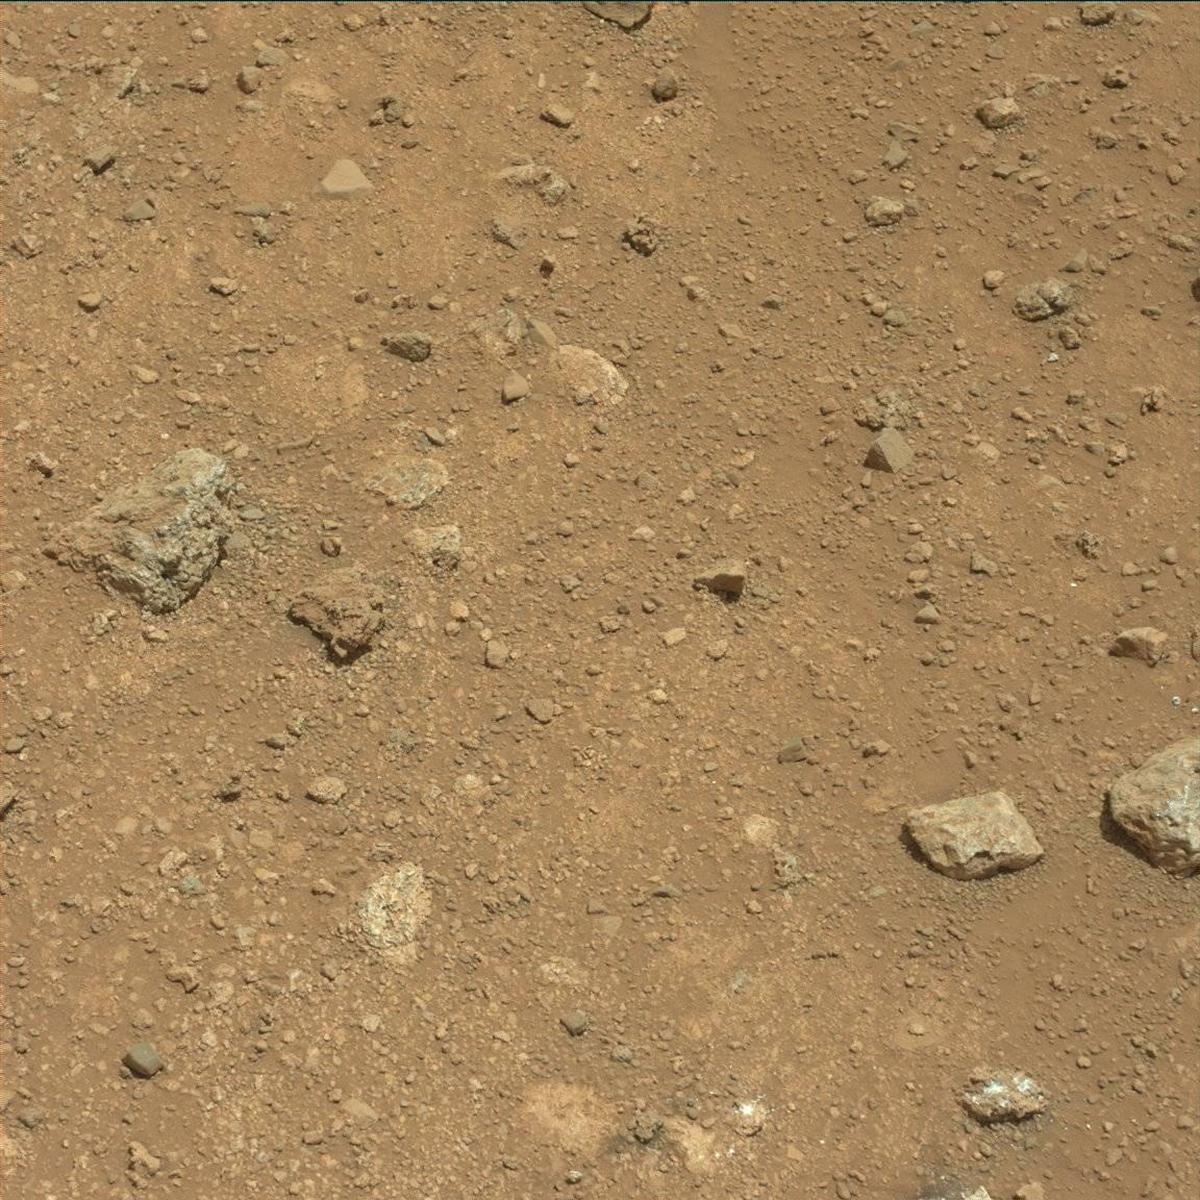
Terrain classes present: Bedrock, Rock, Sand / Soil